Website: apple
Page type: customer-info-address
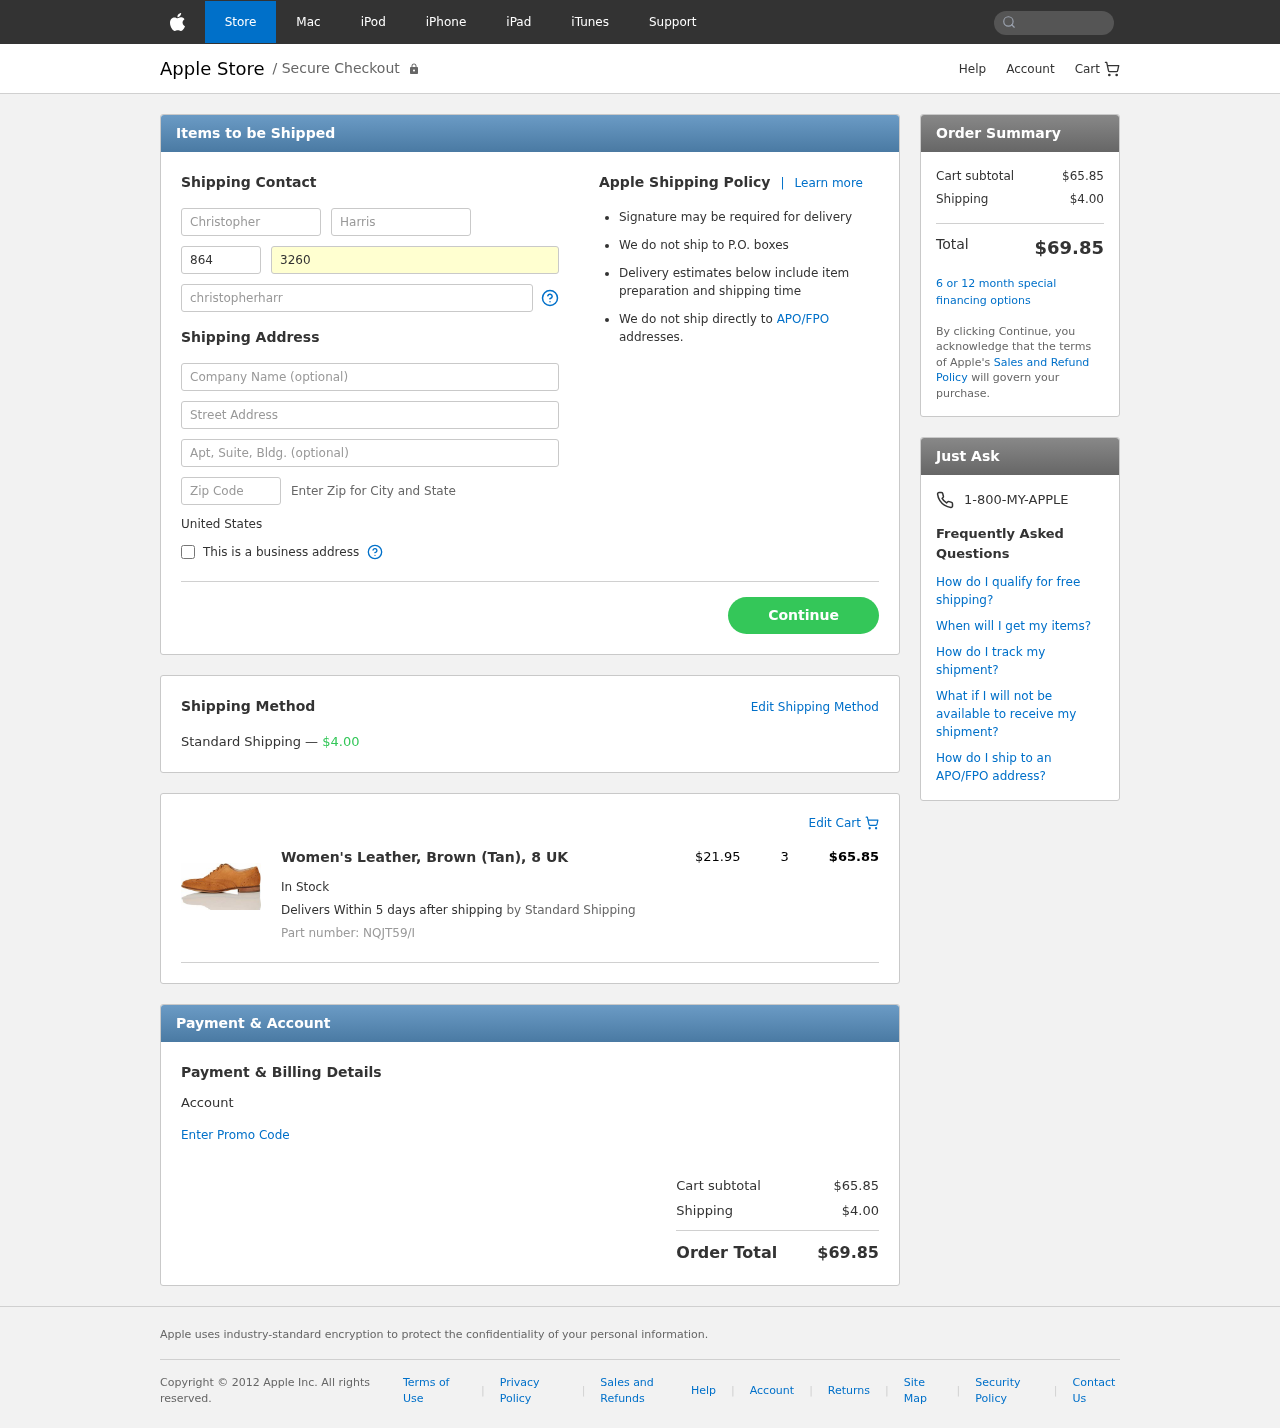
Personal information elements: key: PII_COUNTRY
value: United States
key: PII_FIRSTNAME
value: Christopher
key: PII_LASTNAME
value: Harris
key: PII_PHONE_AREA
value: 864
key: PII_PHONE_LINE
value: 3260
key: PII_EMAIL
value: christopherharris@gmail.com
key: PII_COMPANY
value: Jackson, Baker and Cherry
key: PII_STREET
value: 20140 Dustin Club
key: PII_STREET2
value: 3045 John Village Apt. 477
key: PII_POSTCODE
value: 97621
Product elements: key: PRODUCT1_NAME
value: Women's Leather, Brown (Tan), 8 UK
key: PRODUCT1_PRICE
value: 21.95
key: PRODUCT1_QUANTITY
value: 3
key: PRODUCT1_SKU
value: NQJT59/I
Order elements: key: ORDER_SHIPPING_COST
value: $4.00
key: ORDER_ITEM_TOTAL
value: $65.85
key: ORDER_SUBTOTAL
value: $65.85
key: ORDER_TOTAL
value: $69.85